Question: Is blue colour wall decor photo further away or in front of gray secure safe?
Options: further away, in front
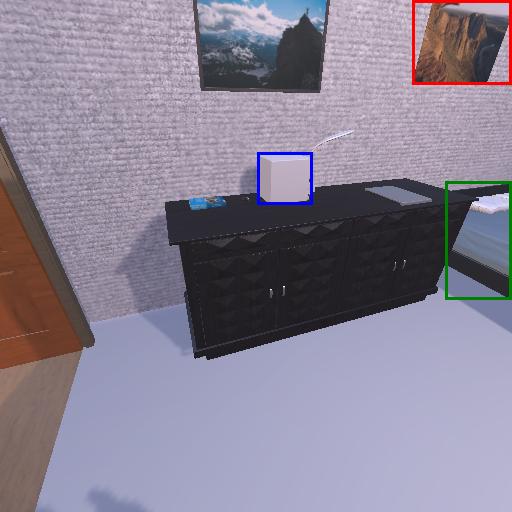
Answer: further away